Question: I'm noticing a difference in the anti-aliasing in Webkit for text within an element that uses 'backface-visibility'. From the image (below) the top text is from a paragraph outside the noted area - and the other, inside (the lower-text is skinnier). I believe I've traced the issue down to '.flexslider .slides > li {display: none; -webkit-backface-visibility: hidden;}' The backface-visibility seems to be messing with text-rendering. I've tried a few ways to "re-add" what the rest of the site has, but no such luck as of yet (for example - using the suggestions <URL>. Any suggestions? Thanks.

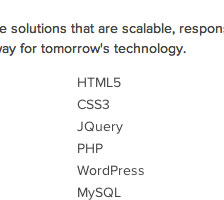
Answer: 'backface-visibility' has caused major problems and issues for me before, like with google-maps and with forms.
Best bet is to force it to be disabled on problematic elements.
'''
.flexslider .slides > li {display: none; -webkit-backface-visibility: none !important;}
'''